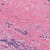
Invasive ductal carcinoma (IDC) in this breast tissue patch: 1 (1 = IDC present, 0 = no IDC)